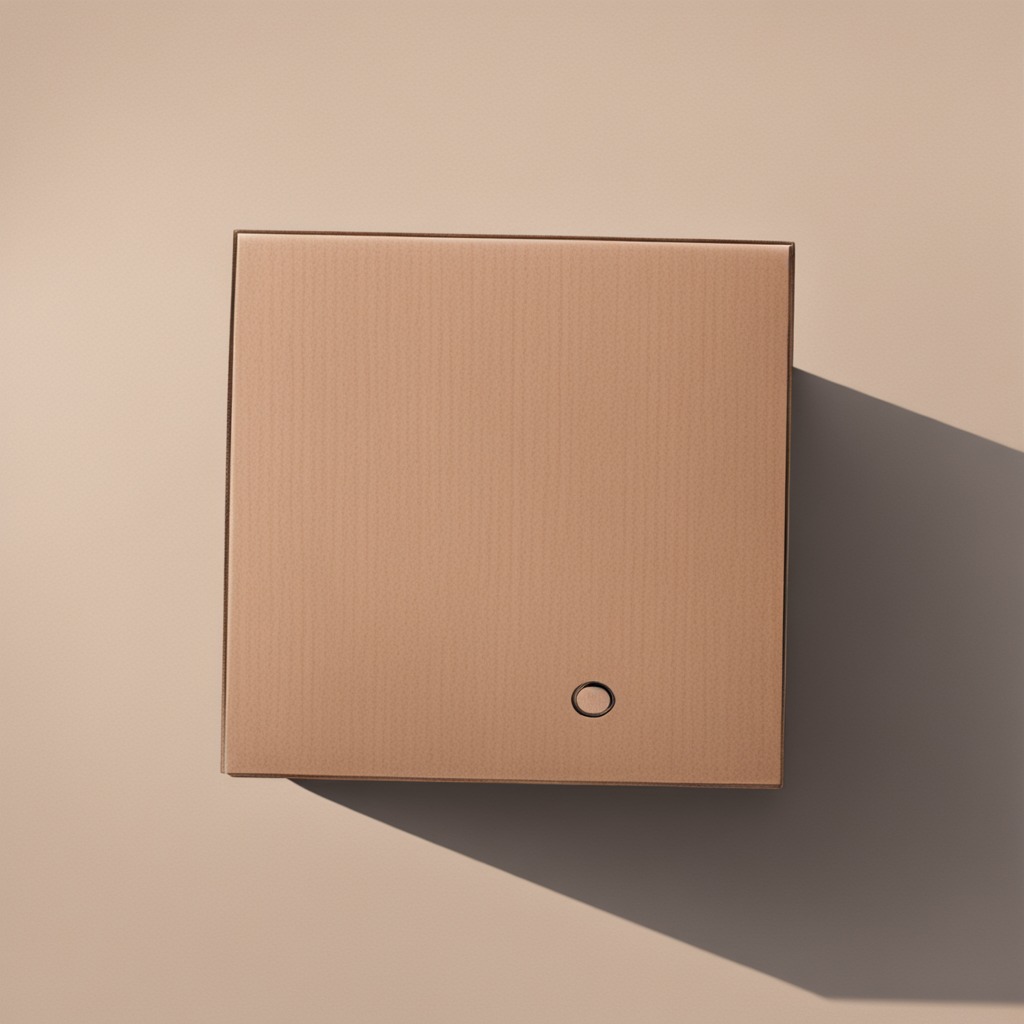
A flat metal washer is lying on a clean dry cardboard box surface in an outdoor workshop during daytime bright natural light soft shadows slightly creased but